Interaction volume radius: 10 \u00c5
Interaction volume height: 25 \u00c5
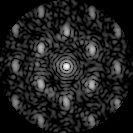
Disorder parameter: 0.5159